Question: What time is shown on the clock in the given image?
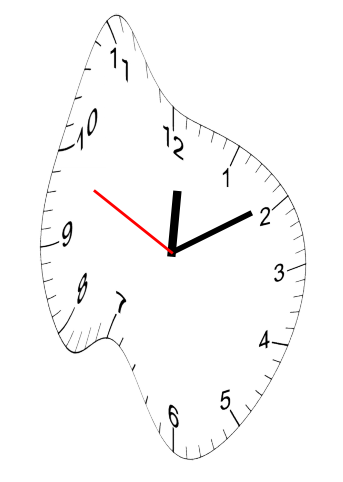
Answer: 12:09:49